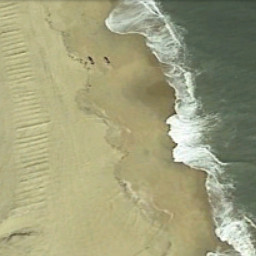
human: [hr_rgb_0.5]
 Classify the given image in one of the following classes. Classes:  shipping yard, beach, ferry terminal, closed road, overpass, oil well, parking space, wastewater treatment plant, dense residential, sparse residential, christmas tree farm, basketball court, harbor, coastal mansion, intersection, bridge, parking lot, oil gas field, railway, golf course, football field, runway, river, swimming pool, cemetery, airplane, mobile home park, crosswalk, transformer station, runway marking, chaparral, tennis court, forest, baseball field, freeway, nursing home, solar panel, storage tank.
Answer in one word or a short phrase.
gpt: beach